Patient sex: M
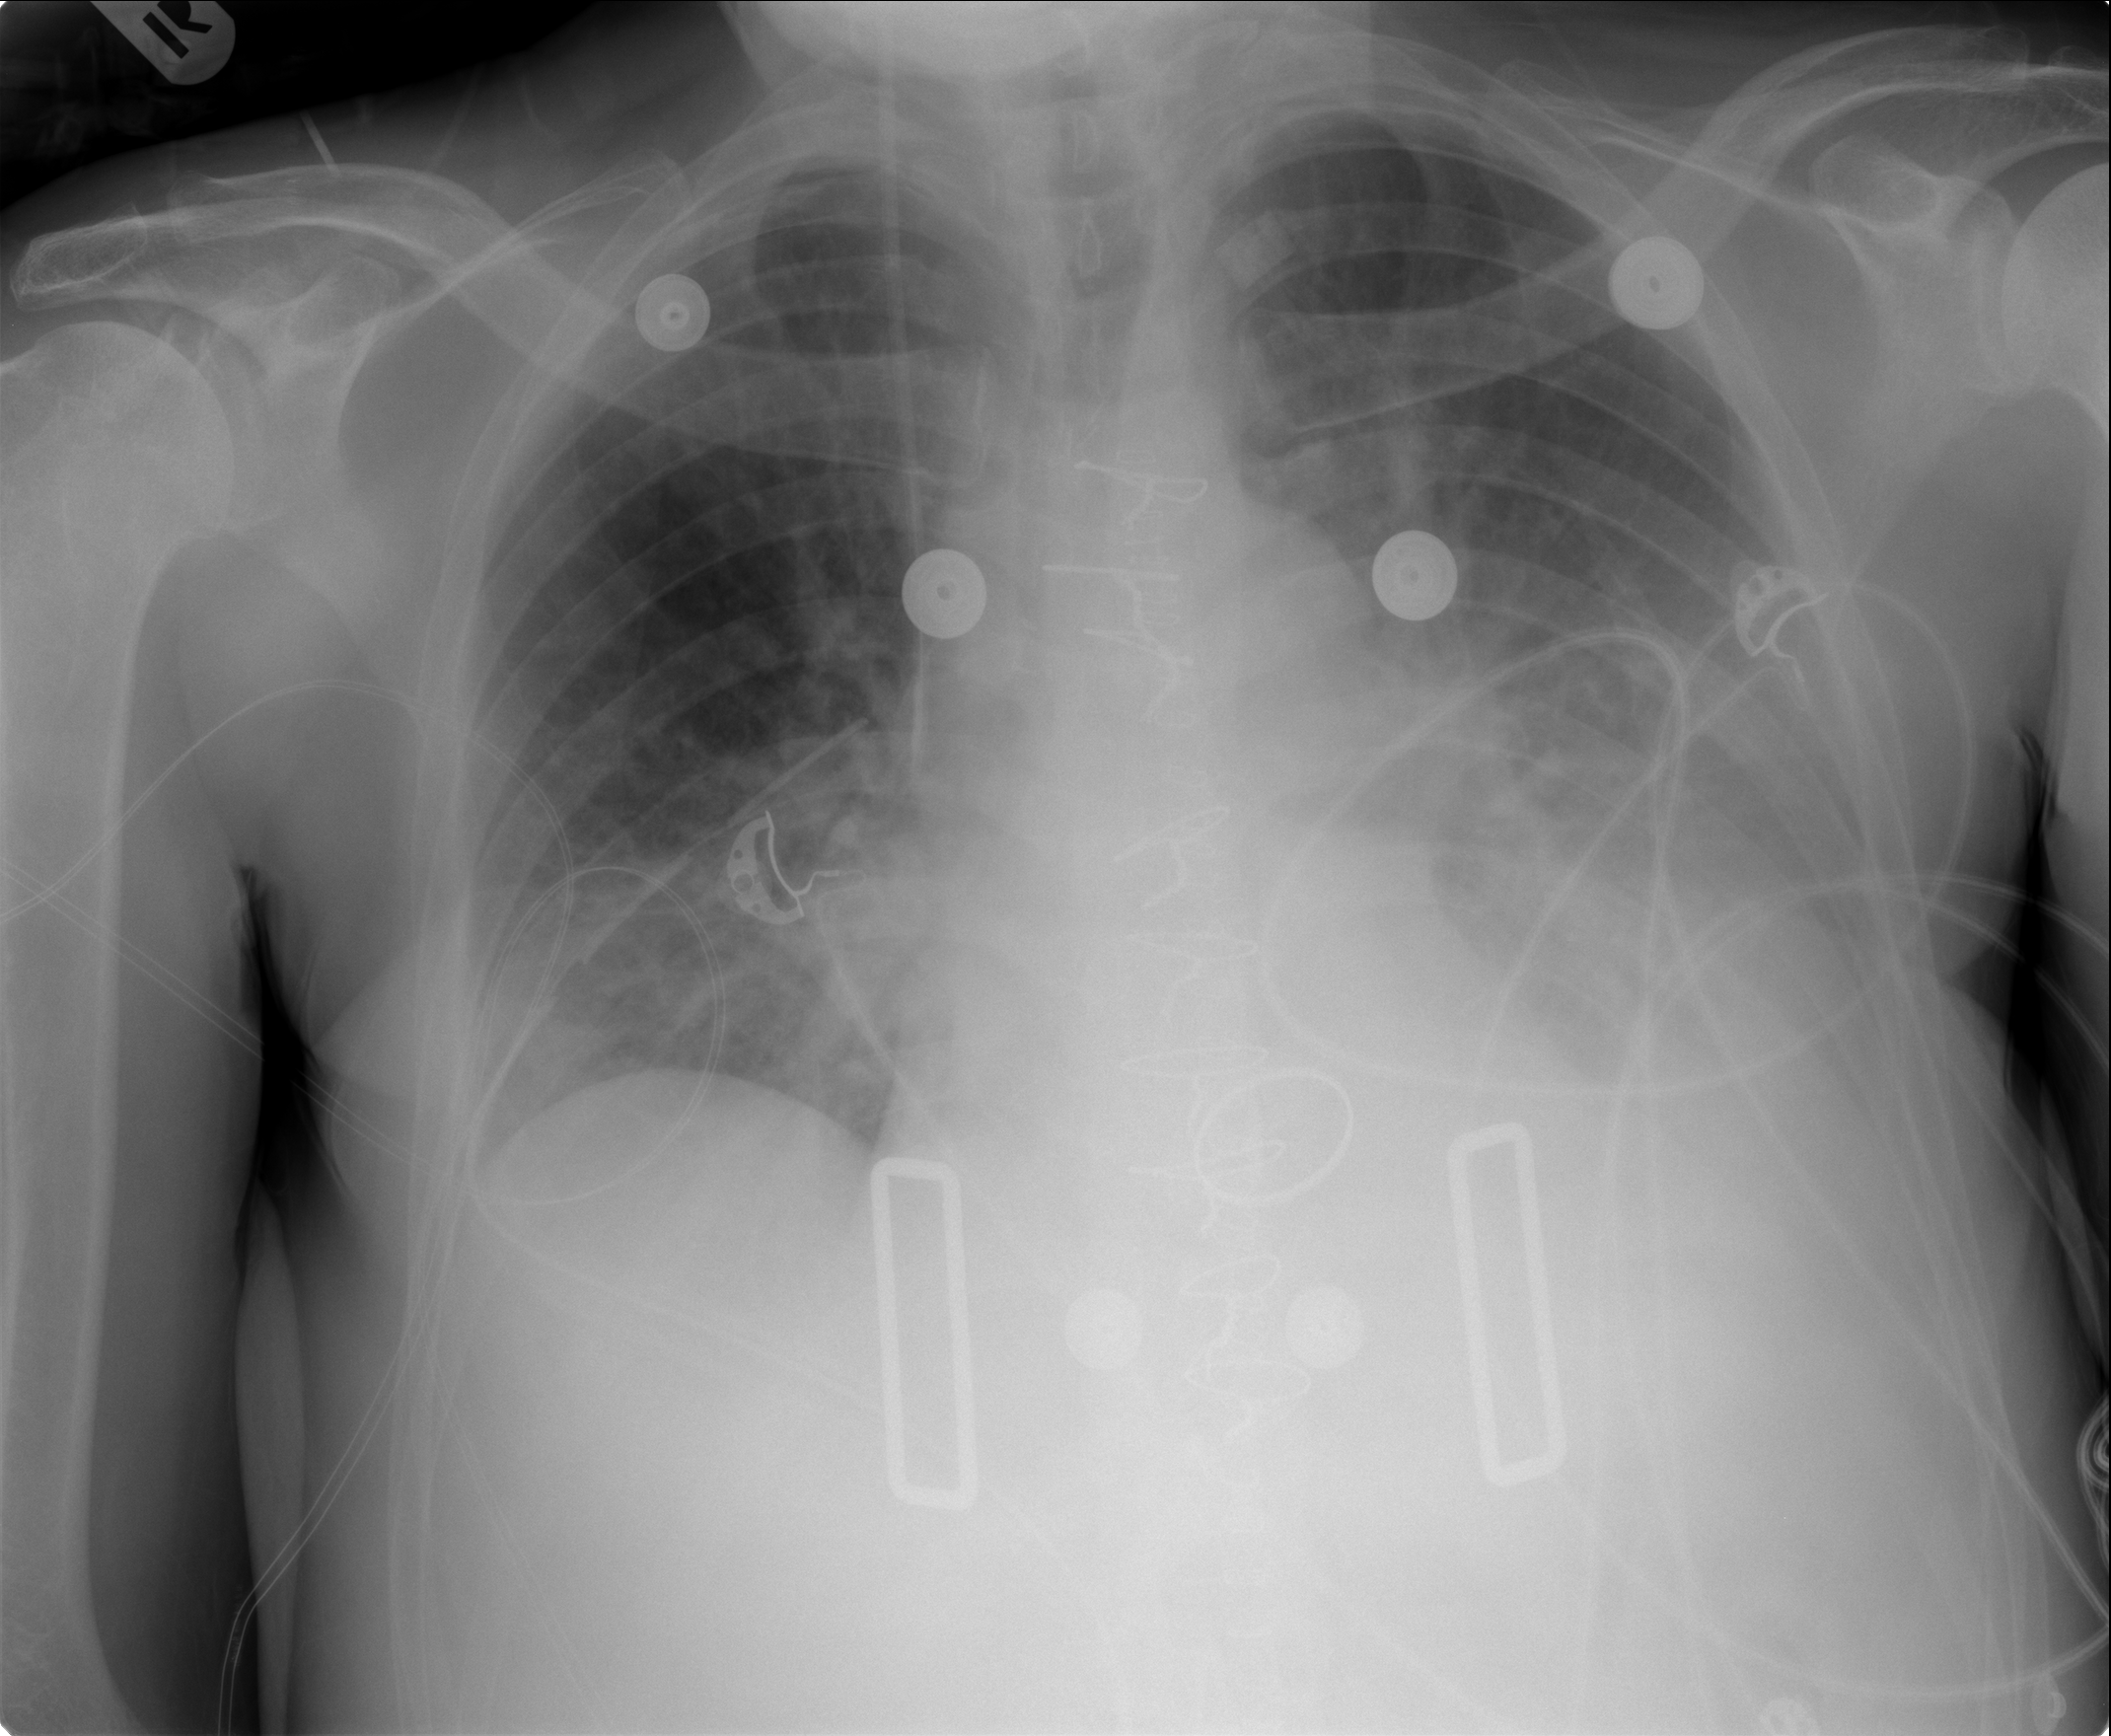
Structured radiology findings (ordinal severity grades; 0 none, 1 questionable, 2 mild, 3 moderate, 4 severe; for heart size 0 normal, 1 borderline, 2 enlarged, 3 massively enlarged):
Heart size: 0
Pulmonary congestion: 2
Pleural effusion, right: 0
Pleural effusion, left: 2
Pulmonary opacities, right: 0
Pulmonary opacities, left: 0
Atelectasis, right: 2
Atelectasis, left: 2